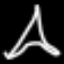
Label: The Eiffel Tower